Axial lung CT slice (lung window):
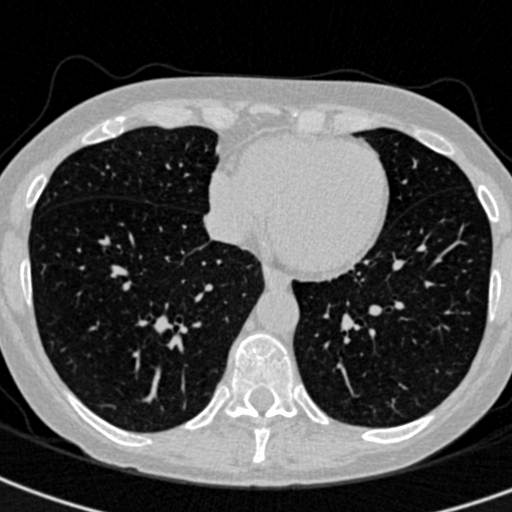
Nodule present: no